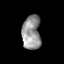
Tissue: prostate
Cell type: T cells
Senescence score: 0.3204
Nuclear area (px): 621
Mean DAPI intensity: 149.876